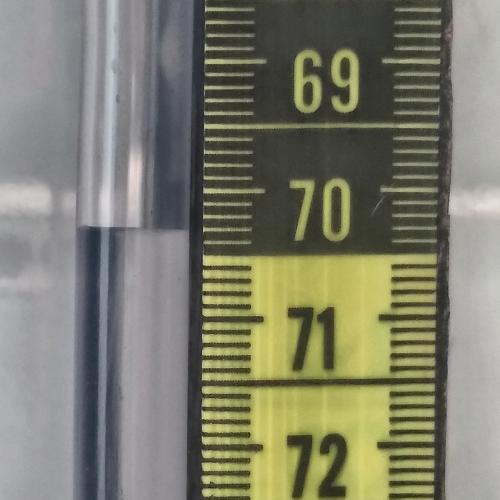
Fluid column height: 70.3 cm